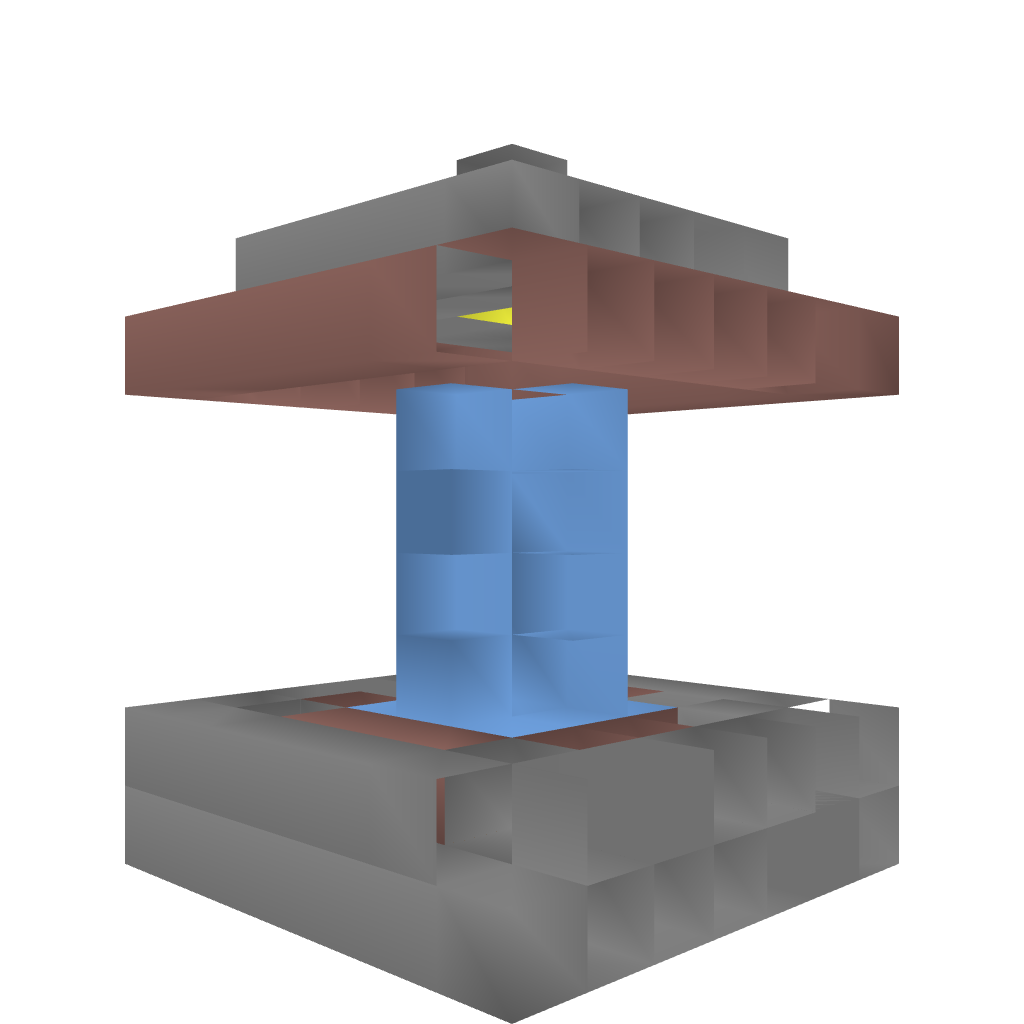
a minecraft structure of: Chafariz/Fonte - Fountain bad low quality